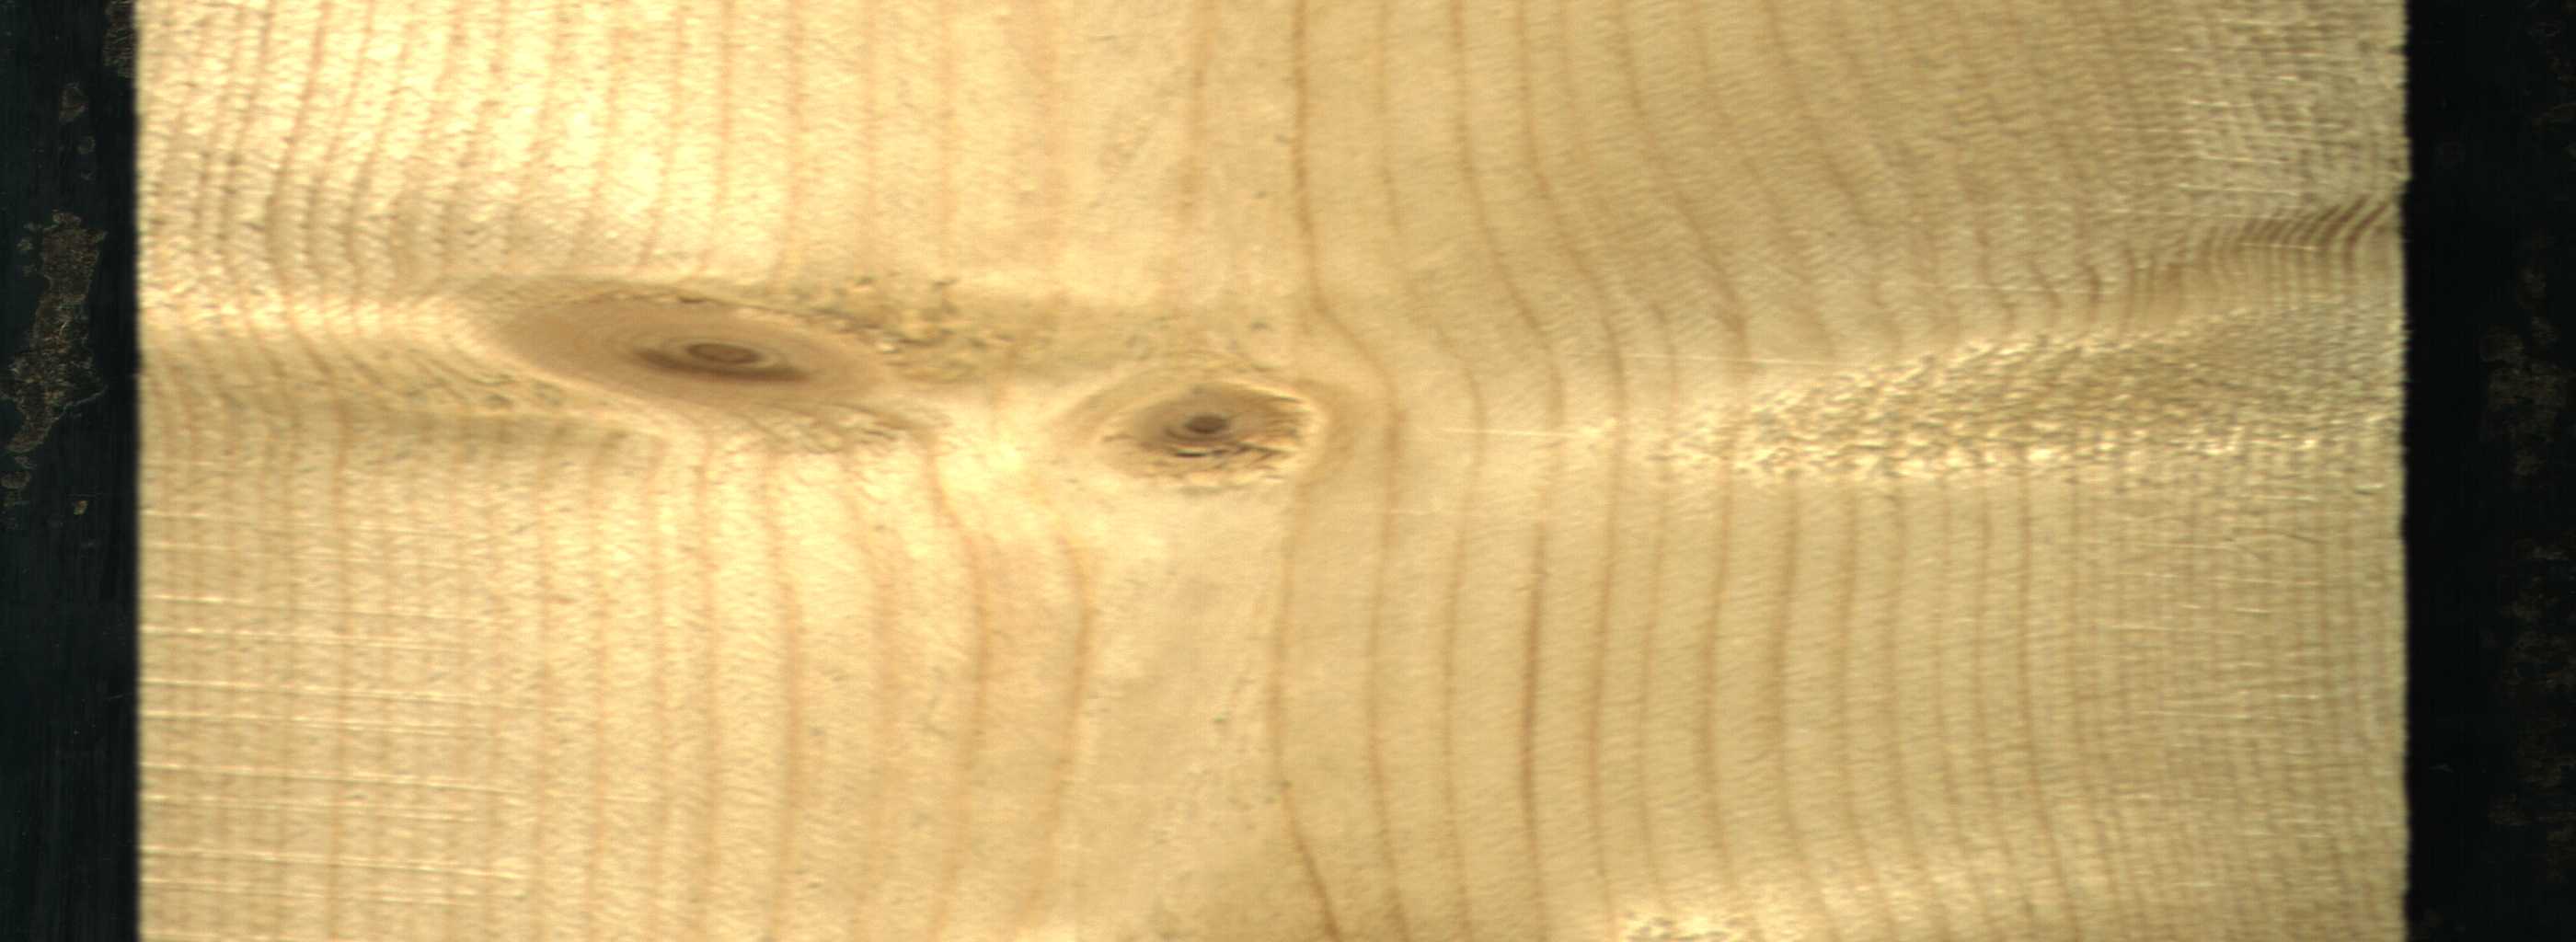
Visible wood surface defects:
Live_Knot
Live_Knot